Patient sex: M
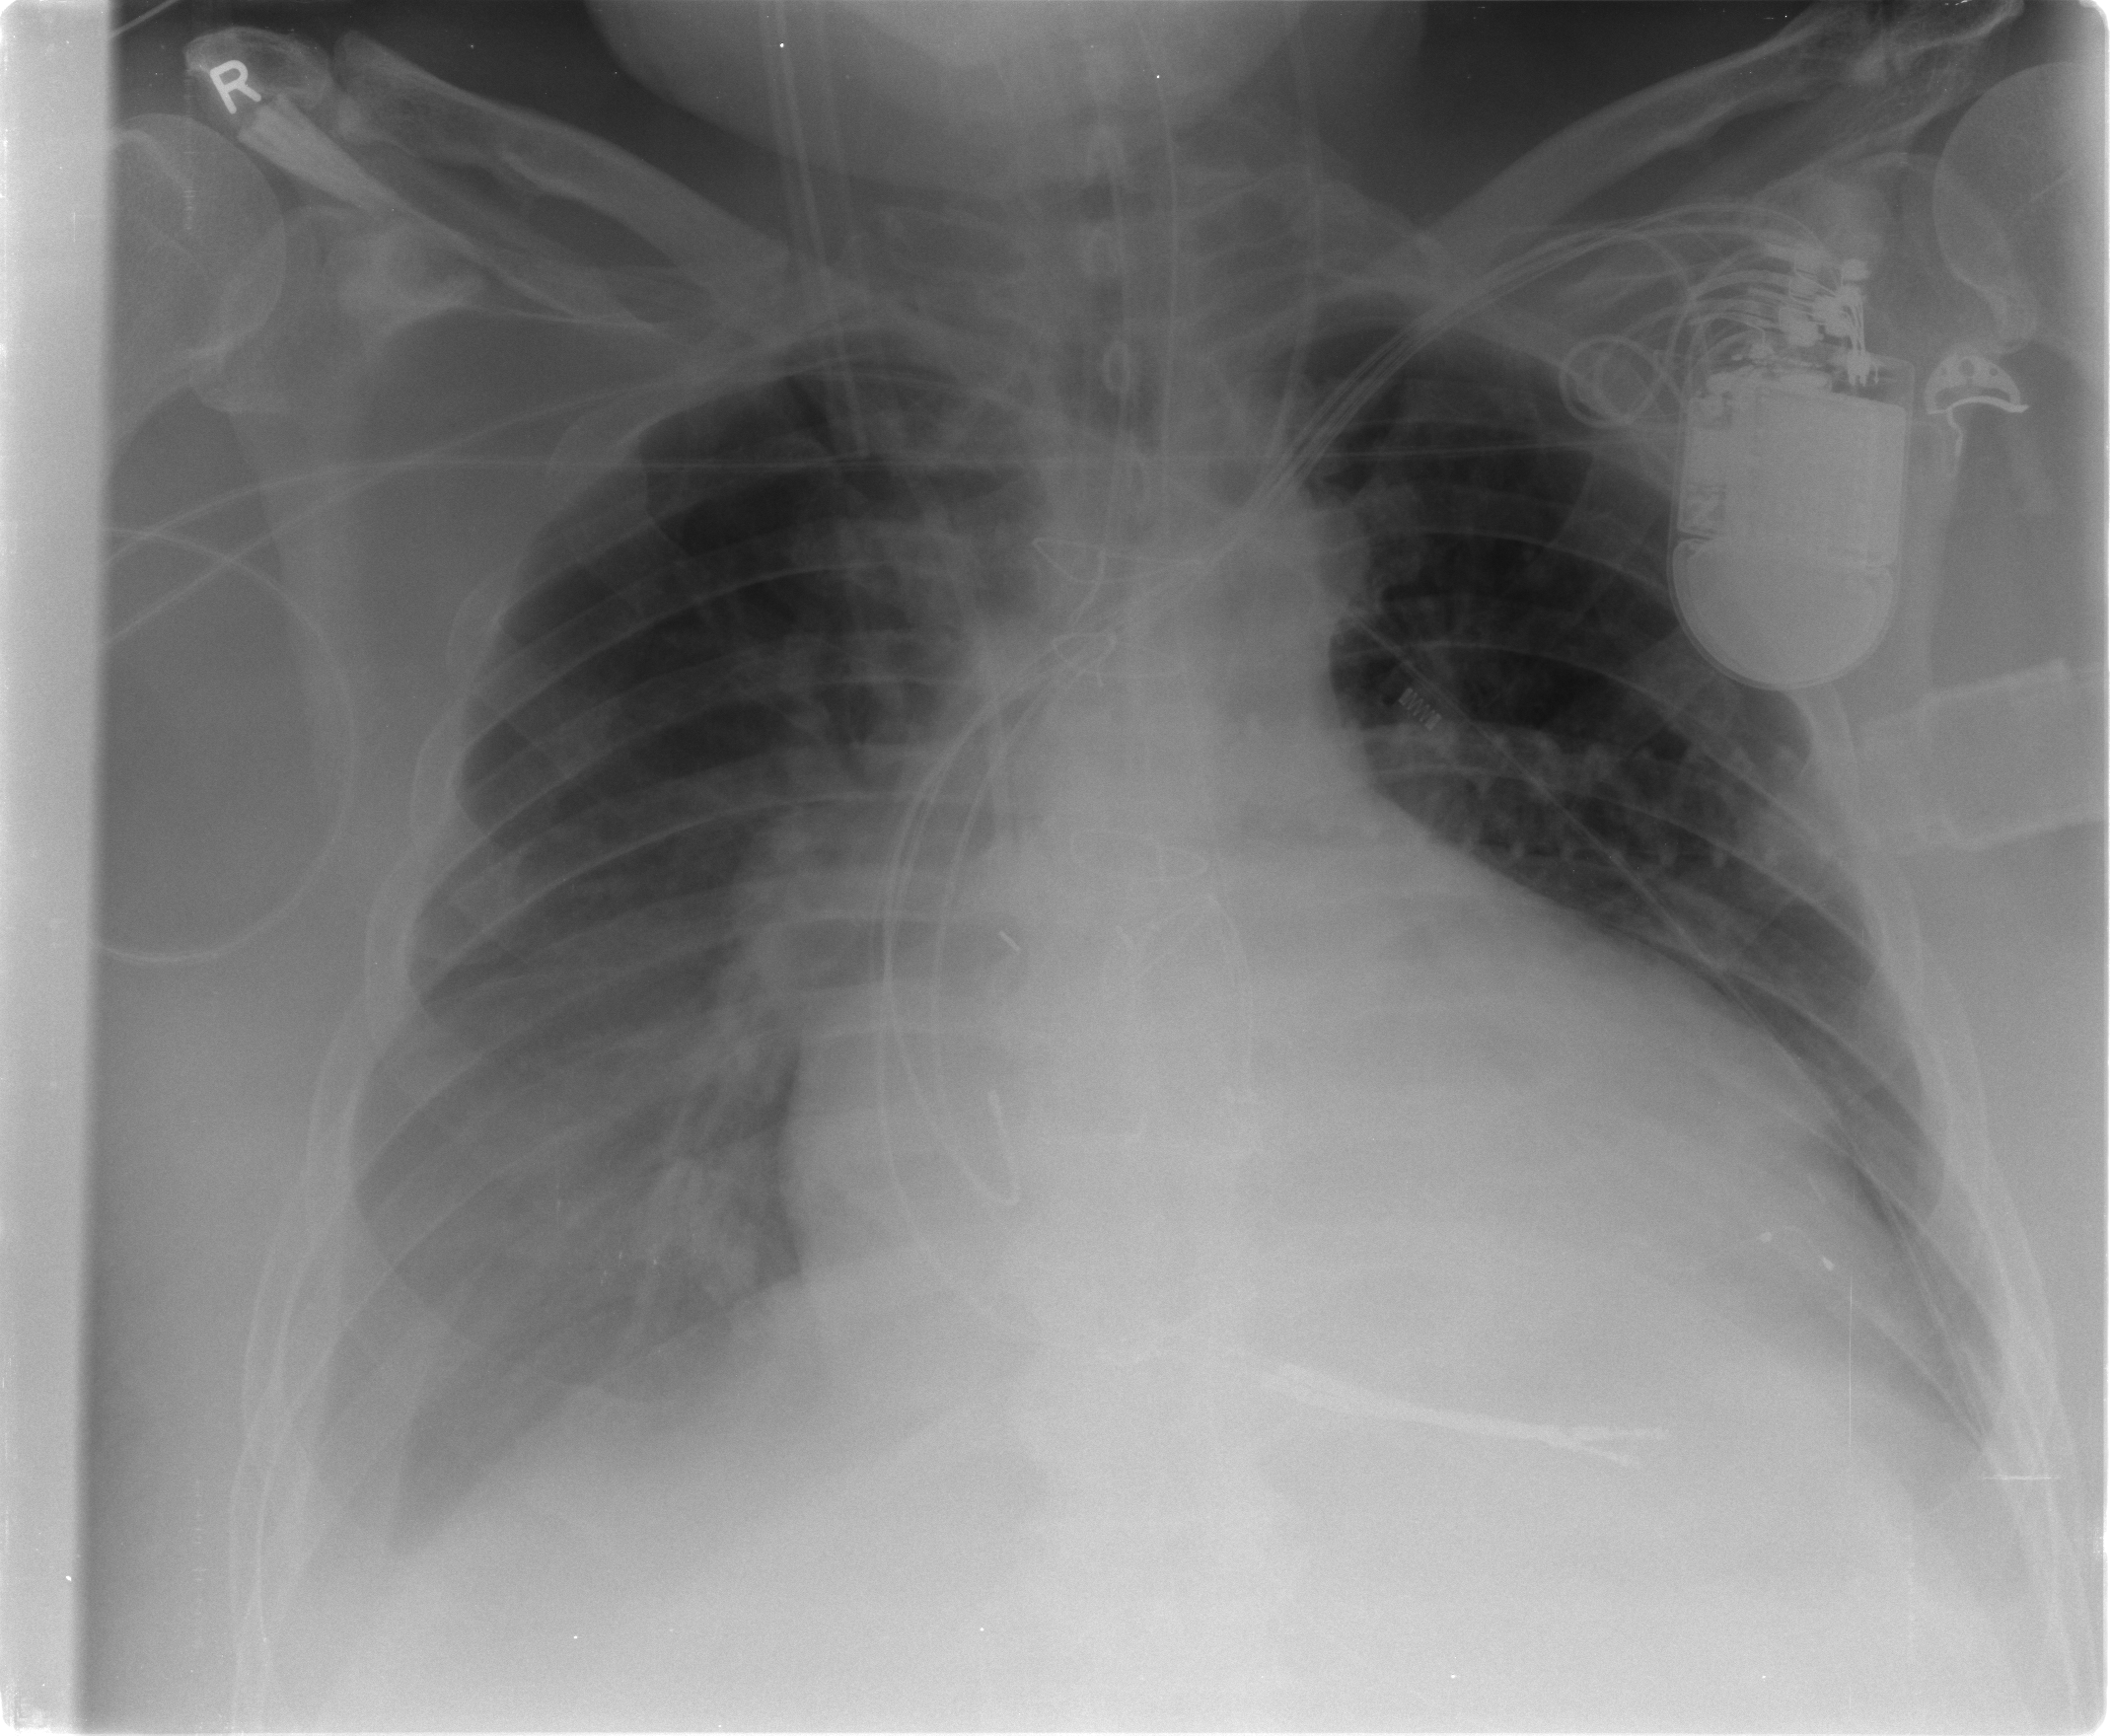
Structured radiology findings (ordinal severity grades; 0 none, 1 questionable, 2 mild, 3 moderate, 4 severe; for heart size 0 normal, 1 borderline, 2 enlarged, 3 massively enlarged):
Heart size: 3
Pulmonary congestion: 2
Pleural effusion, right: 2
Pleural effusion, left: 1
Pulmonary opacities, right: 0
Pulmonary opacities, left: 0
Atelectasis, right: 2
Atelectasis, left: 2